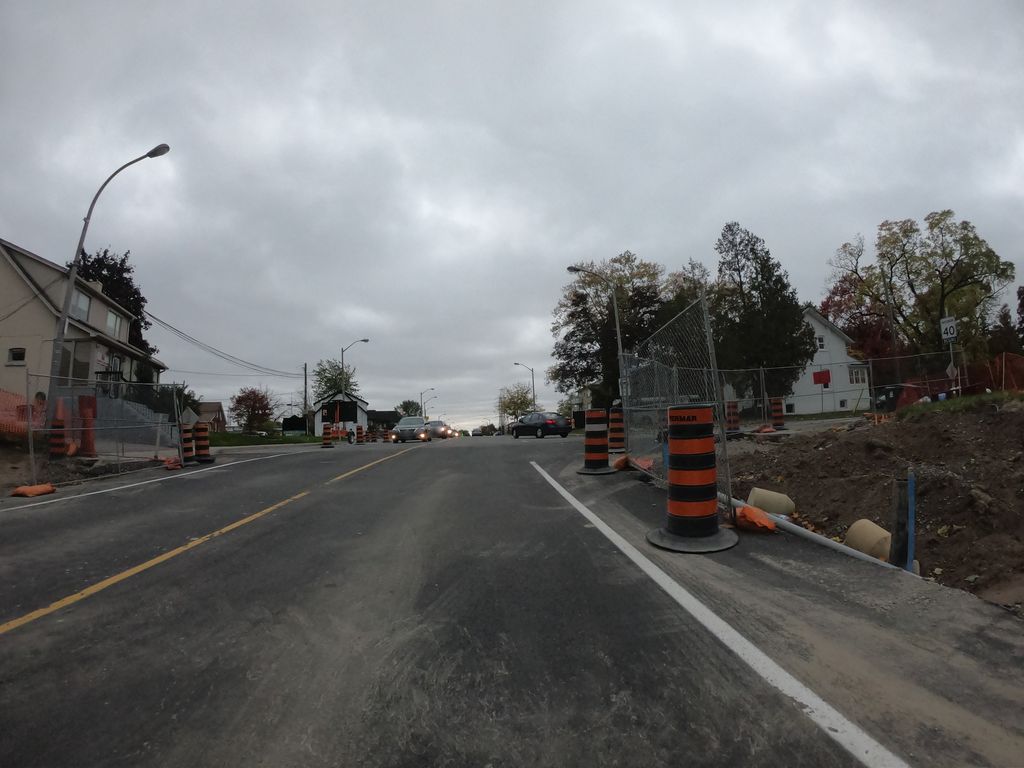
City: toronto